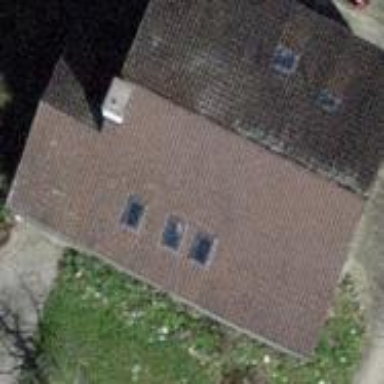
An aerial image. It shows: Building with tiled roof.